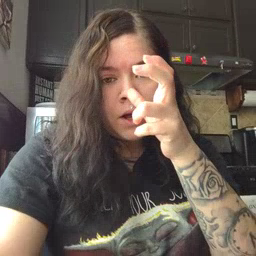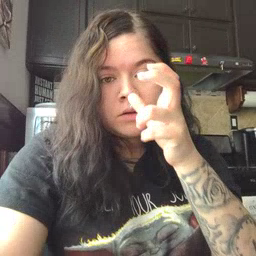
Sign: bug